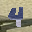
Label: 4